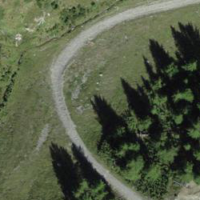
EUNIS habitat code: 26
Species observed at this site:
Falco tinnunculus
Fabriciana niobe
Parnassius apollo